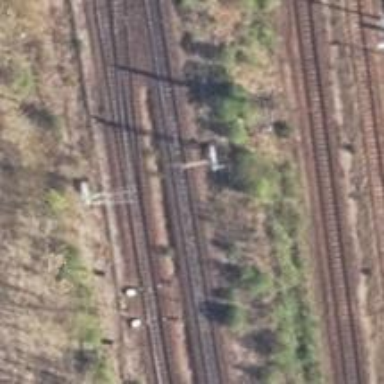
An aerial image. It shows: Railway switch.